Question: I'm having the following issue:
When I'm running my automation tests, I keep getting the following alert "Disable Developer Mode Extension" in Chrome.

Is there a way to remove/disable this?. It is a blocker for me as it is making me fail some tests.
Thanks in advance
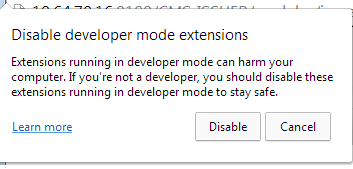
Answer: Did you try disabling the developer extensions with command line param?
Try with the following Selenium WebDriver java code:
'''
System.setProperty("webdriver.chrome.driver", "D:\chromedriver.exe");
ChromeOptions options = new ChromeOptions();
options.addArguments("--disable-extensions");
driver = new ChromeDriver(options);
'''